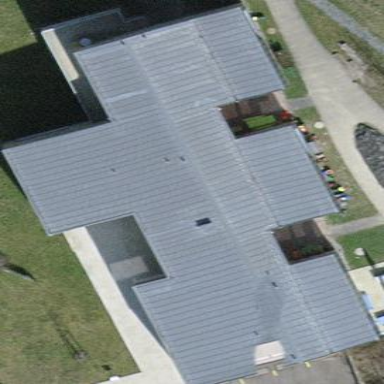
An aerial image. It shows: Building with flat roof.